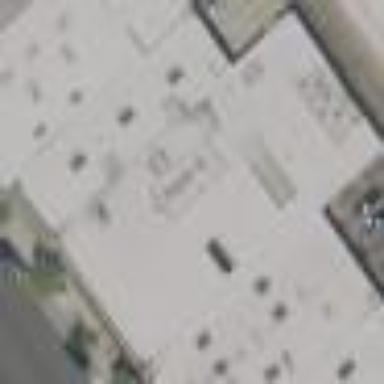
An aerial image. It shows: Retail building.